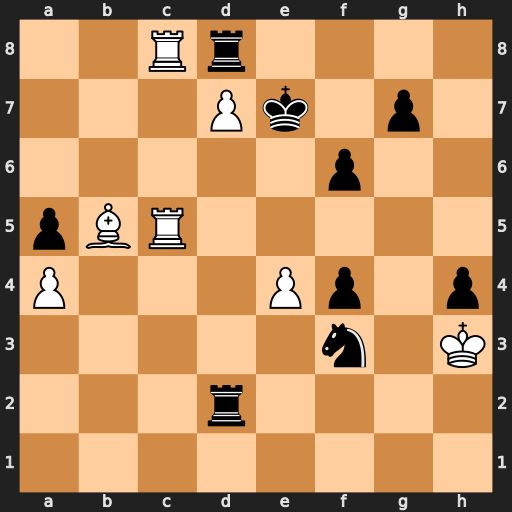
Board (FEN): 2Rr4/3Pk1p1/5p2/pBR5/P3Pp1p/5n1K/3r4/8
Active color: w
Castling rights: -
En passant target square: -
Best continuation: Rxd8 Kxd8 Rc8+